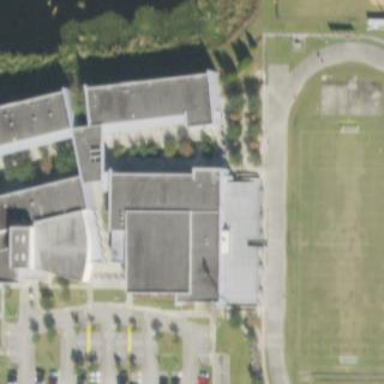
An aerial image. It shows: School building which includes sports center.